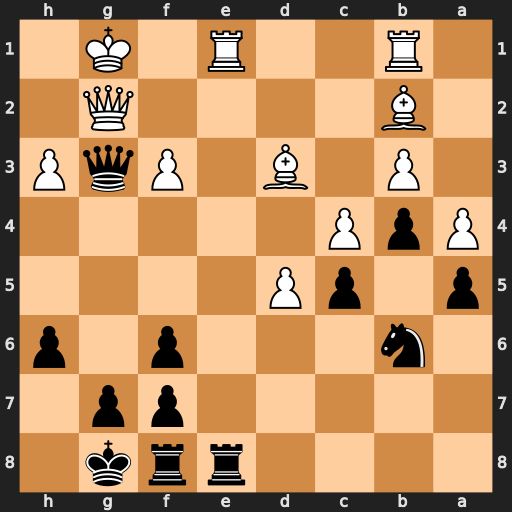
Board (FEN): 4rrk1/5pp1/1n3p1p/p1pP4/PpP5/1P1B1PqP/1B4Q1/1R2R1K1
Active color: b
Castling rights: -
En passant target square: -
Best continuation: Rxe1+ Rxe1 Qxe1+